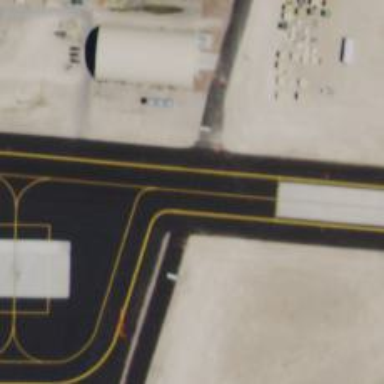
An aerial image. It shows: View of taxiway at the airport.